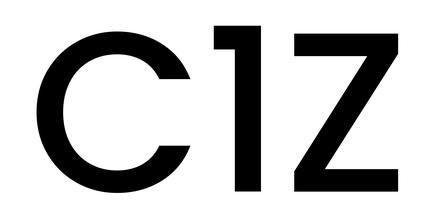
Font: Poppins-Medium